Question: I have a query with subquery in it. the subquery returns the value, that i need to return in php and that also is used in "where" clause. i trying to figure out how can i not exequte th subquery two times.
I trying to assign the value of it to the variable. And it works fine in "select", but when i use variable in "where" clause, the query returns 0 rows.
'''
SELECT t.tour_id, t.tour_name, u.company_name, u.first_name, u.last_name,
@expireDate:= (SELECT DATE_ADD(tour_start_date, INTERVAL (t.tour_duration - 1) DAY)
FROM travelhub_tours_instance
WHERE tour_id = t.tour_id
ORDER BY tour_start_date DESC
LIMIT 1) AS expire,
( @expireDate + INTERVAL 14 DAY ) AS expirediff,
CURDATE() AS now,
( (@expireDate + INTERVAL 14 DAY) = CURDATE() ) AS criteria
FROM travelhub_tours t
JOIN travelhub_users u ON t.operator_id = u.user_id
WHERE (@expireDate + INTERVAL 14 DAY) = CURDATE()
'''
In the 'WHERE' clause, I put the same as in "criteria" column. and without the WHERE clause it variable work exactly how I expect. I'm confused - without "where":

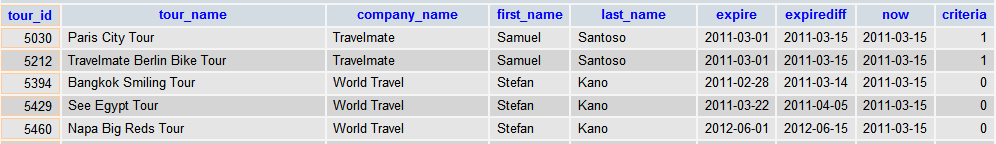
Answer: The WHERE clause is using the variable's value as present before the execution of the query.
Try embedding the correlated sub-query result in a sub-query of it's own, then filtering that. The RDBMS is clever enough to only process what is needed, as if the sub-query I've written didn't ever exist...
'''
SELECT
tour_id, tour_name, company_name, first_name, last_name, expire,
(expire + INTERVAL 14 DAY ) AS expirediff,
CURDATE() AS now,
( (expire + INTERVAL 14 DAY) = CURDATE() ) AS criteria
FROM
(
SELECT
t.tour_id, t.tour_name, u.company_name, u.first_name, u.last_name,
(SELECT DATE_ADD(tour_start_date, INTERVAL (t.tour_duration - 1) DAY)
FROM travelhub_tours_instance
WHERE tour_id = t.tour_id
ORDER BY tour_start_date DESC
LIMIT 1) AS expire
FROM
travelhub_tours t
JOIN
travelhub_users u
ON t.operator_id = u.user_id
)
AS sub_query
WHERE
(expire + INTERVAL 14 DAY) = CURDATE()
'''
Note:
The WHERE clause involves adding 14 days to every expiure value. You may be better off taking 14 days from CURDATE() instead, it only happens once.
'''
WHERE
expire = CURDATE() - INTERVAL 14 DAY
'''
Also, note that RDBMS are actually quite clever. The SQL you write isn't exactly what is executed, it gets parsed, optimised, compiled, etc. It ends up as traditional sequential code. This means that the RDBMS can spot that you have the same sub-query written several times, and know that it needs only execute once, not several times...
For example, the two identical sub_queries here won't get executed twice for every record. The RDBMS is cleverer than that :) In fact, it can even tell that it only needs executing once, ever, because the result is not dependant on the records being processed.
'''
SELECT
(SELECT MAX(event_date) FROM event_table) AS max_event_date,
event_date
FROM
event_table
WHERE
(SELECT MAX(event_date) FROM event_table) - INTERVAL 7 DAY <= event_date
'''
That said, using sub_queries such as my original answer can make code easier to maintain (only need changing in one place).